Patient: sex M, age 40
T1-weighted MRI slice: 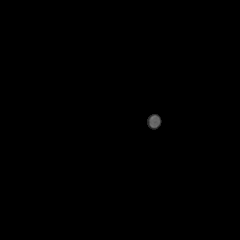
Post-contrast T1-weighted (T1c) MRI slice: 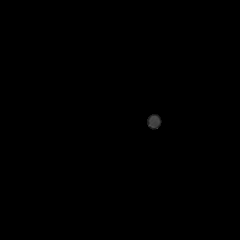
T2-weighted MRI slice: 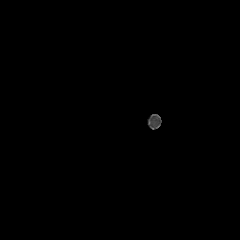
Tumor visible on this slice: no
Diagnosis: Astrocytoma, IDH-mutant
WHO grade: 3